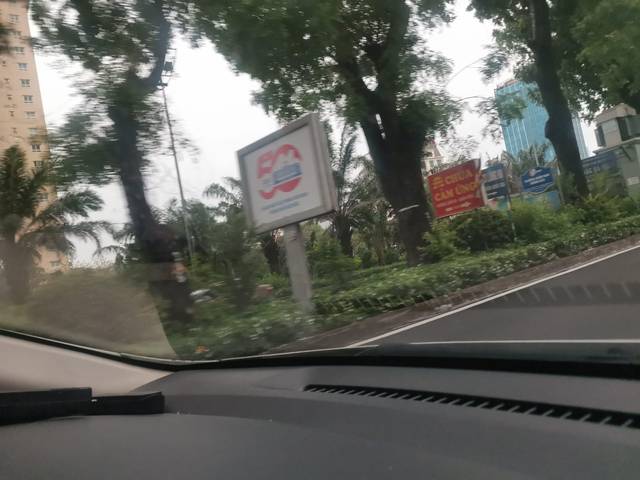
Region: Vietnam
Coordinates: 21.012, 105.81